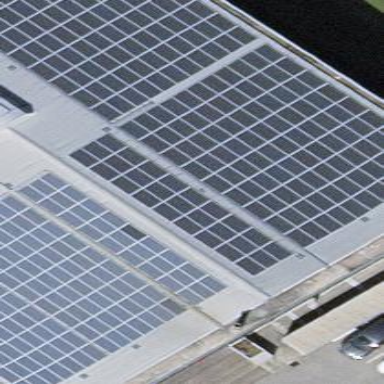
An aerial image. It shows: Solar power generator using photovoltaic panels.